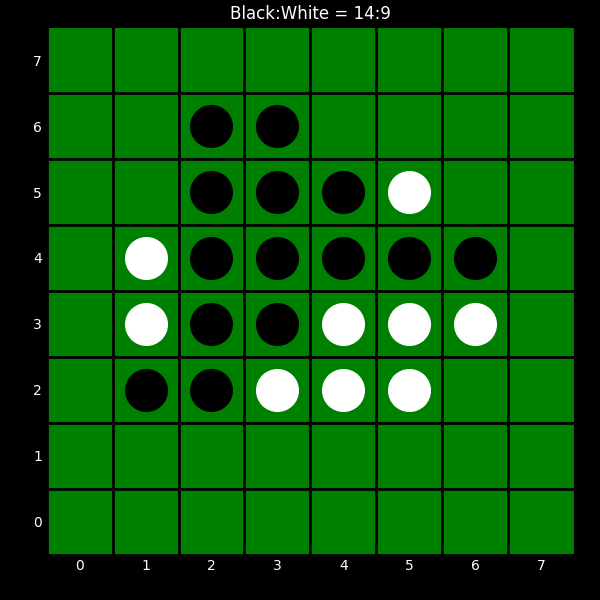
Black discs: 14
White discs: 9